Field crop: maize
Growth stage: 2
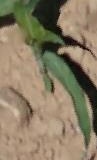
Species: maize